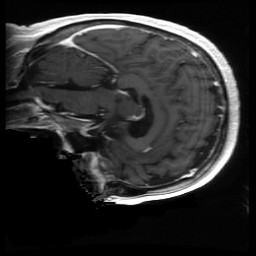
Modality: T1w
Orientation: sagittal
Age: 55
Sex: female
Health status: ill